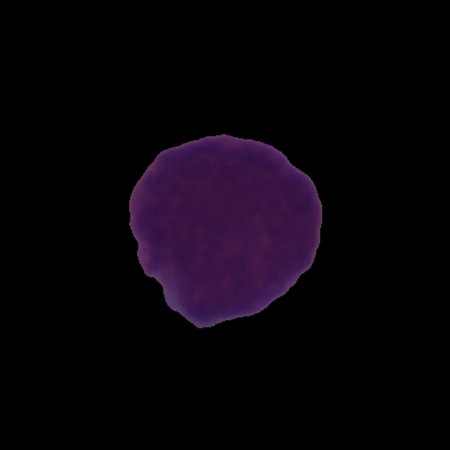
Label: healthy